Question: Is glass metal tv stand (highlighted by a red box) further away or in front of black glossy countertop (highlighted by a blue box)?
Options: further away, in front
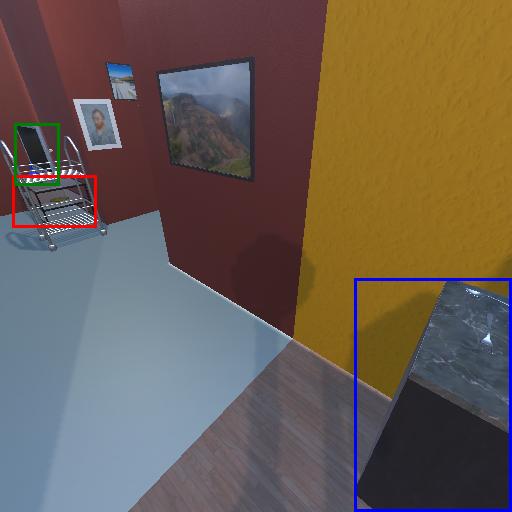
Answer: further away